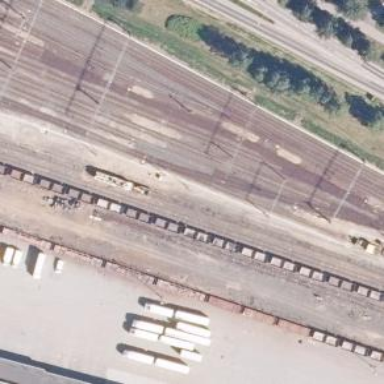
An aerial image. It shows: Railway signal.